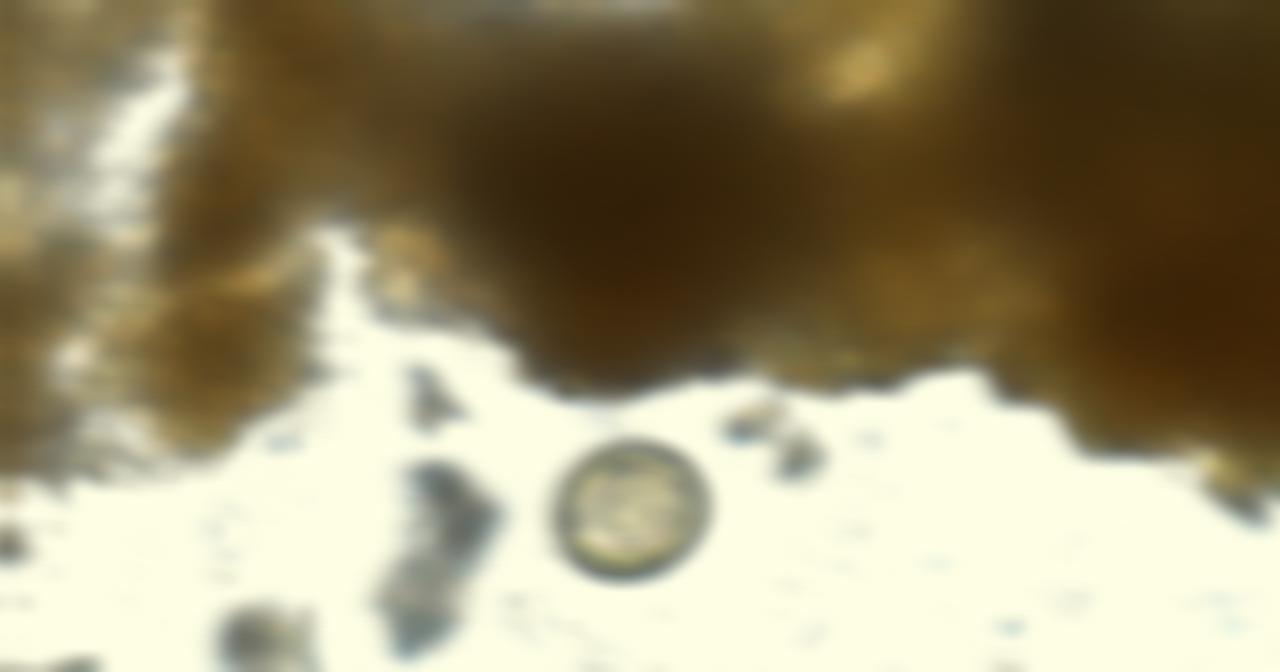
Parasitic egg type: Taenia spp. egg